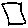
Label: square